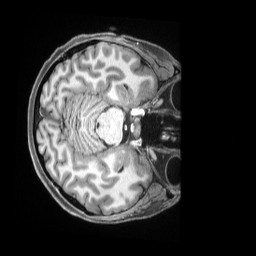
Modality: T1w
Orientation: axial
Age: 42
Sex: female
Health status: ill
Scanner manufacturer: siemens
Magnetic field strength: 3 T
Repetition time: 2.5 s
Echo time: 0.00181 s